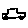
Label: car